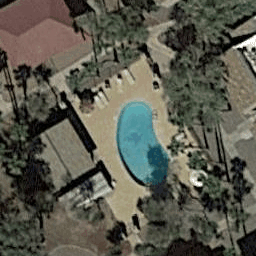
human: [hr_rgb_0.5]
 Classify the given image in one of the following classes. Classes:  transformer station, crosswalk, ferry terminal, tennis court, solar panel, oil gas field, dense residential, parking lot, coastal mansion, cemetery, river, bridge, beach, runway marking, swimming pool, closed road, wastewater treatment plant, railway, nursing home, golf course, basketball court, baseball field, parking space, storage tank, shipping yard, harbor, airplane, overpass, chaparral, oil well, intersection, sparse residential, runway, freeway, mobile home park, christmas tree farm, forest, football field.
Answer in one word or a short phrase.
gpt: swimming pool